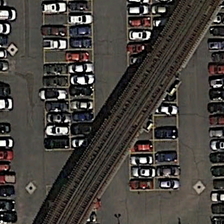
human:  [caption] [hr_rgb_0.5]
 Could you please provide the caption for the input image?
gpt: many cars are parked in a parking lot with overhead railways .

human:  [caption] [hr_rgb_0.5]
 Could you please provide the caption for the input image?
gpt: many cars are parked in a parking lot with overhead railways .

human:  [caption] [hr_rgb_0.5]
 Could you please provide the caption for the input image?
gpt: many cars are parked in a parking lot with overhead railways .

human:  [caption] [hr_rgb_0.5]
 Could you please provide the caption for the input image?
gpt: many cars are parked in a parking lot with overhead railways .

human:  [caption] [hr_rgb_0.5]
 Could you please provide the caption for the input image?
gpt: many cars are parked in a parking lot with overhead railways .